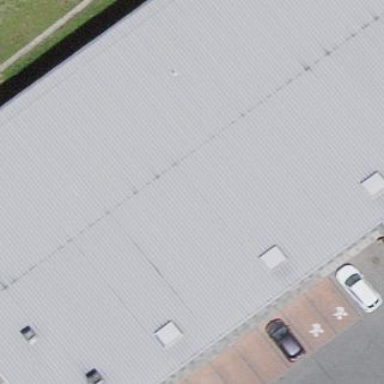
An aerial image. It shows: Retail building.